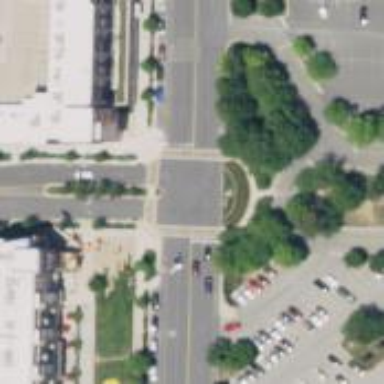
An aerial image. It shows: Marked crossing on footway.